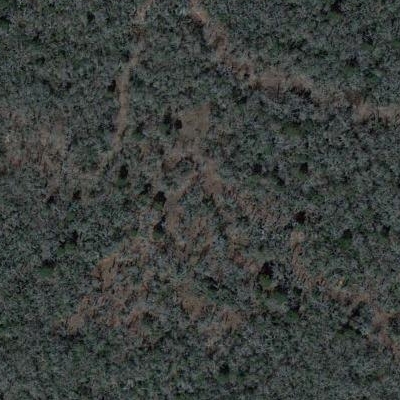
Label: eForest